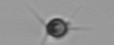
Label: Acanthoica_quattrospina